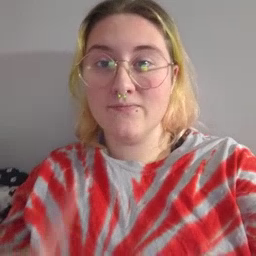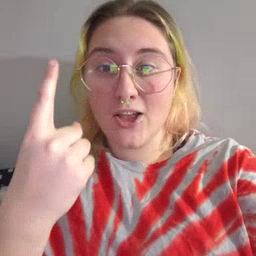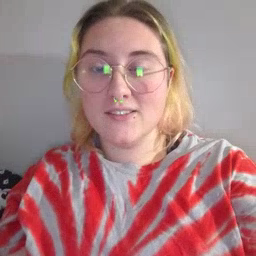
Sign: first